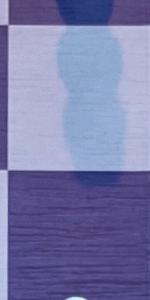
Label: Empty